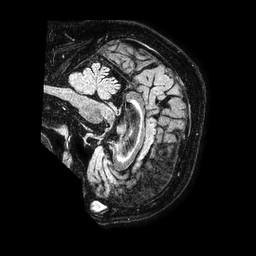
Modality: FLAIR
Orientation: sagittal
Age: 58
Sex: male
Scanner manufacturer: philips
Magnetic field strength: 1.5 T
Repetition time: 4.8 s
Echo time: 0.3 s